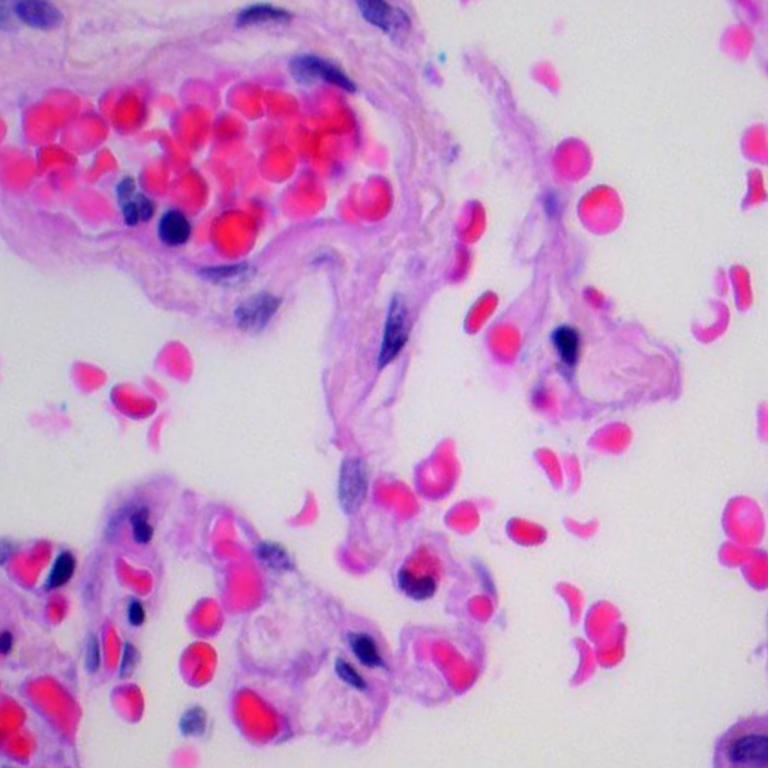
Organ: lung
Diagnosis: benign